Question: I want to make a 'UIView' have an effect of transparent gradient from the middle to the left and right. Like in this example:

The word 'Ji ' has the desired effect. This view is achieved by the class <URL>. I examined the source code, it is likely implemented by class 'CALayer'.
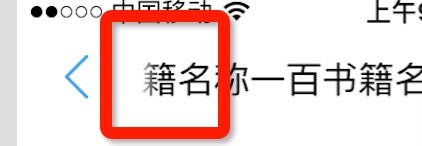
Answer: You can use 'CAGradientLayer' as following.
'''
gradientLayer = [CAGradientLayer layer];
gradientLayer.frame = baseView.bounds;
gradientLayer.startPoint = CGPointMake(0.5,0.0);
gradientLayer.endPoint = CGPointMake(0.5,1.0);
gradientLayer.locations = @[@(0.0), @(0.2), @(1.0)];
gradientLayer.colors = @[(id)[UIColor colorWithWhite:1.0 alpha:0.9].CGColor,
(id)[UIColor colorWithWhite:1.0 alpha:0.3].CGColor,
(id)[UIColor colorWithWhite:1.0 alpha:0.0].CGColor];
[baseView.layer addSublayer:gradientLayer];
'''
'CAGradientLayer' supports several properties to make natural gradient, such as setting gradient direction by 'startPoint' and 'endPoint', changing color curve by 'locations' and 'colors'.
You also make a transparent effect by using alpha channel of color.